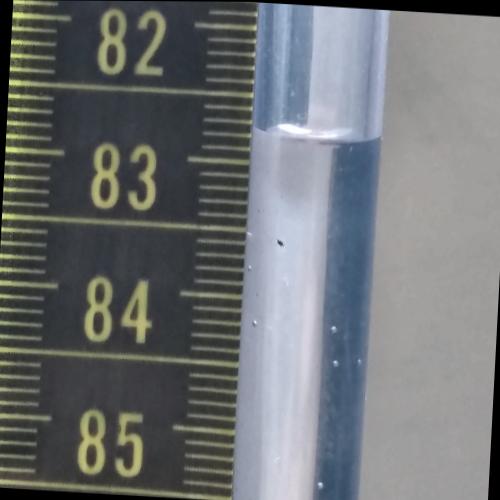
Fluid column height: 82.8 cm